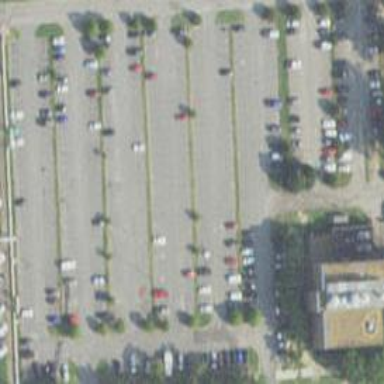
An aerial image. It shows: Parking area with surface.